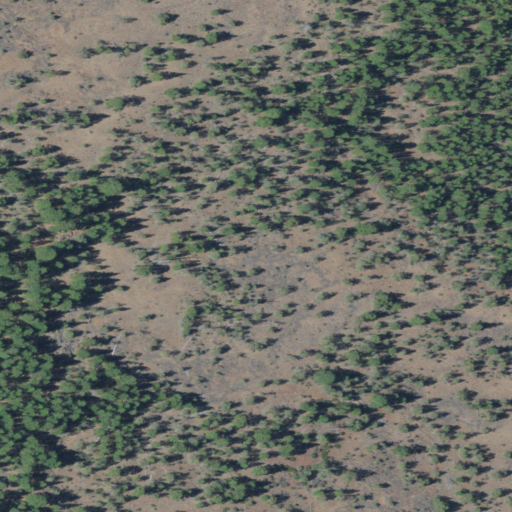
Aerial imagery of cliff(s) in Oregon named Gerber Rim containing evergreen forest and shrub